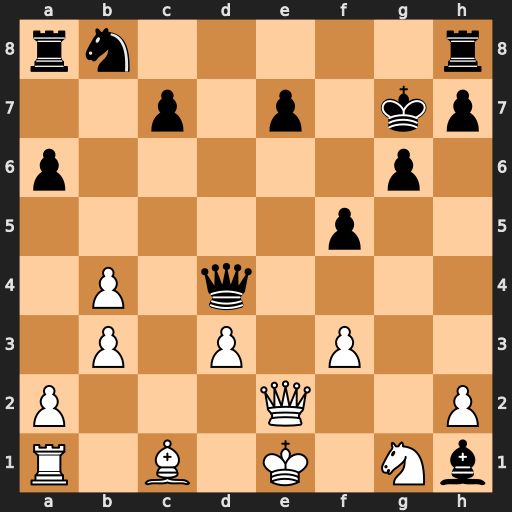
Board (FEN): rn5r/2p1p1kp/p5p1/5p2/1P1q4/1P1P1P2/P3Q2P/R1B1K1Nb
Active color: w
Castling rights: Q
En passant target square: -
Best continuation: Bb2 Qxb2 Qxb2+